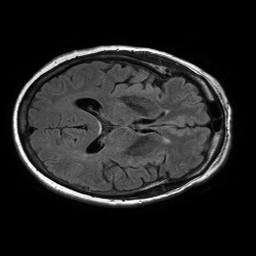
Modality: FLAIR
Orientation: axial
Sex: female
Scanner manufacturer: philips
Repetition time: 11 s
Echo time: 0.125 s